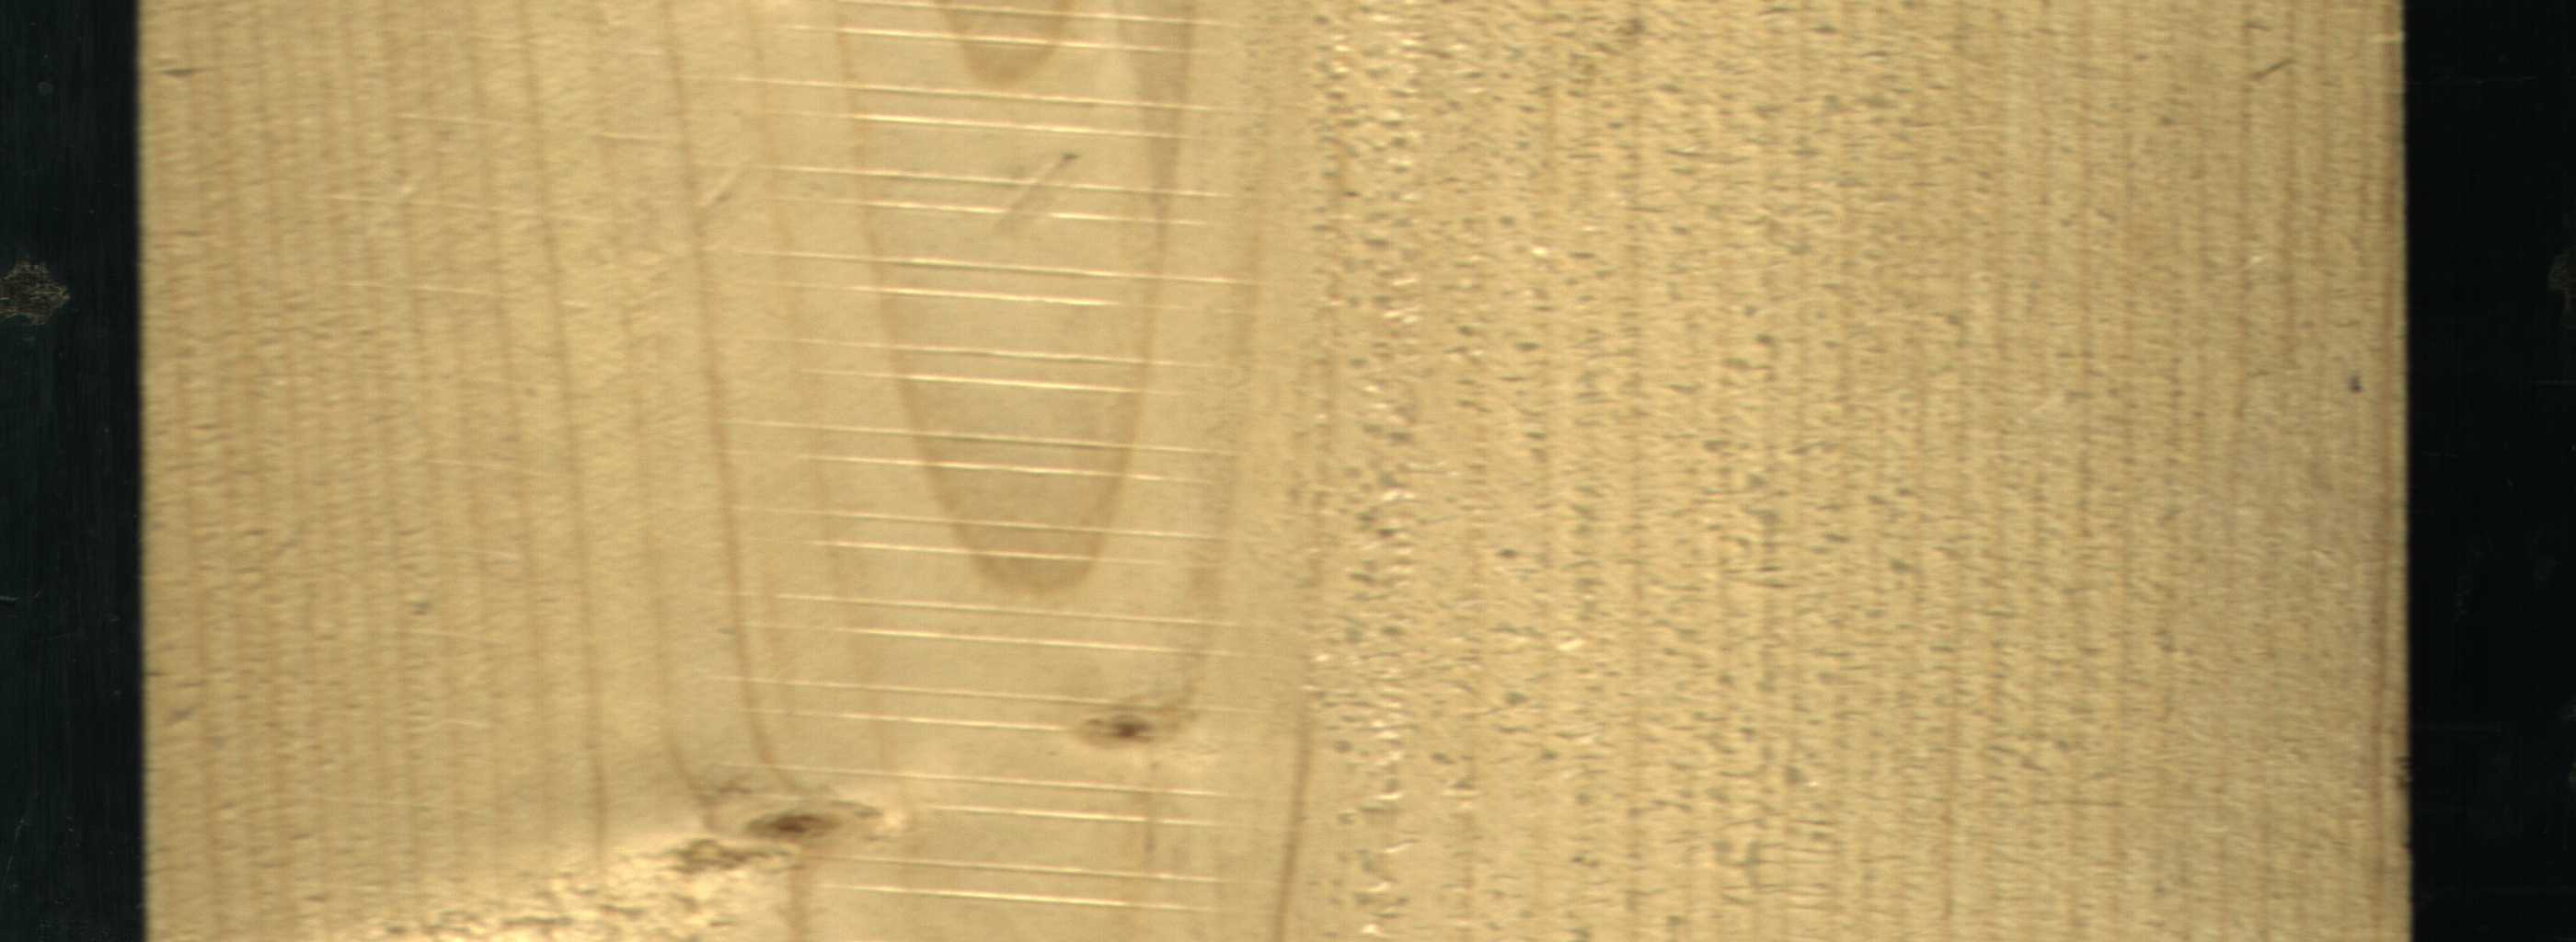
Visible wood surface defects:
Live_Knot
Live_Knot